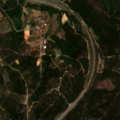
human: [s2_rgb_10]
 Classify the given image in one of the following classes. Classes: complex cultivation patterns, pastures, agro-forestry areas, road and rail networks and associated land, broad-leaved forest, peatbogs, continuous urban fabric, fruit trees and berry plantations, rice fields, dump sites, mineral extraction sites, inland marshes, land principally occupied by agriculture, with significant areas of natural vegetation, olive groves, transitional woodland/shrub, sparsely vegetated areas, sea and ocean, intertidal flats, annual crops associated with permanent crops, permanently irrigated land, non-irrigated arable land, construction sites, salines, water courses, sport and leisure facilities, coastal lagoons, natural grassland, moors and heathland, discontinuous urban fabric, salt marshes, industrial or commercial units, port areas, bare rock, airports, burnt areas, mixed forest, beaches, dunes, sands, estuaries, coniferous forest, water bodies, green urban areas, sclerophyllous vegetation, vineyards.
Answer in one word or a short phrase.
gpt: olive groves, complex cultivation patterns, land principally occupied by agriculture, with significant areas of natural vegetation, coniferous forest, transitional woodland/shrub